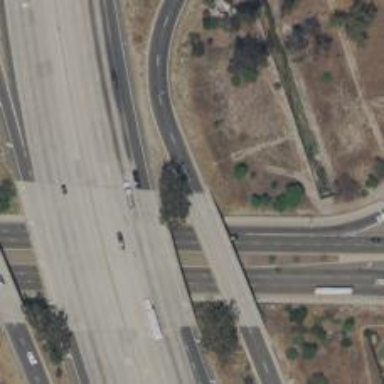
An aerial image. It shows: Motorway link bridge.